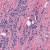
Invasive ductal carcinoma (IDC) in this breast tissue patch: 1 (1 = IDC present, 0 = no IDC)